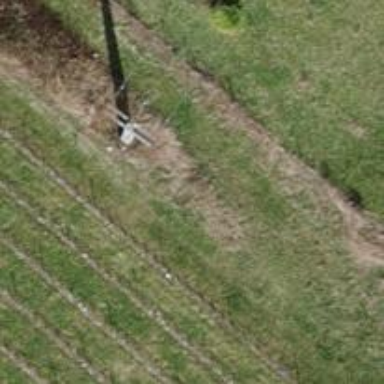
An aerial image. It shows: Power pole.